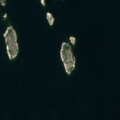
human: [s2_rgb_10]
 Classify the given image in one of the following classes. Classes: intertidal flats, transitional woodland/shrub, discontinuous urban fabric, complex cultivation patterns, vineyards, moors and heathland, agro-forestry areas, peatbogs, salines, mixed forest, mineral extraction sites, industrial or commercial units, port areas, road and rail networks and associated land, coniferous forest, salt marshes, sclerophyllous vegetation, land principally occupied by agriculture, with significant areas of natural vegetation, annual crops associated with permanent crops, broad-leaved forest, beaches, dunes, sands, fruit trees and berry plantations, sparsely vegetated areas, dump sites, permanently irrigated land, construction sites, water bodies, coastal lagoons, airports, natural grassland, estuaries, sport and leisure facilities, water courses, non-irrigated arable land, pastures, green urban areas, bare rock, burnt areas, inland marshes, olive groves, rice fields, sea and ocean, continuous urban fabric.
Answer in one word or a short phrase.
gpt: sea and ocean